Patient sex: M
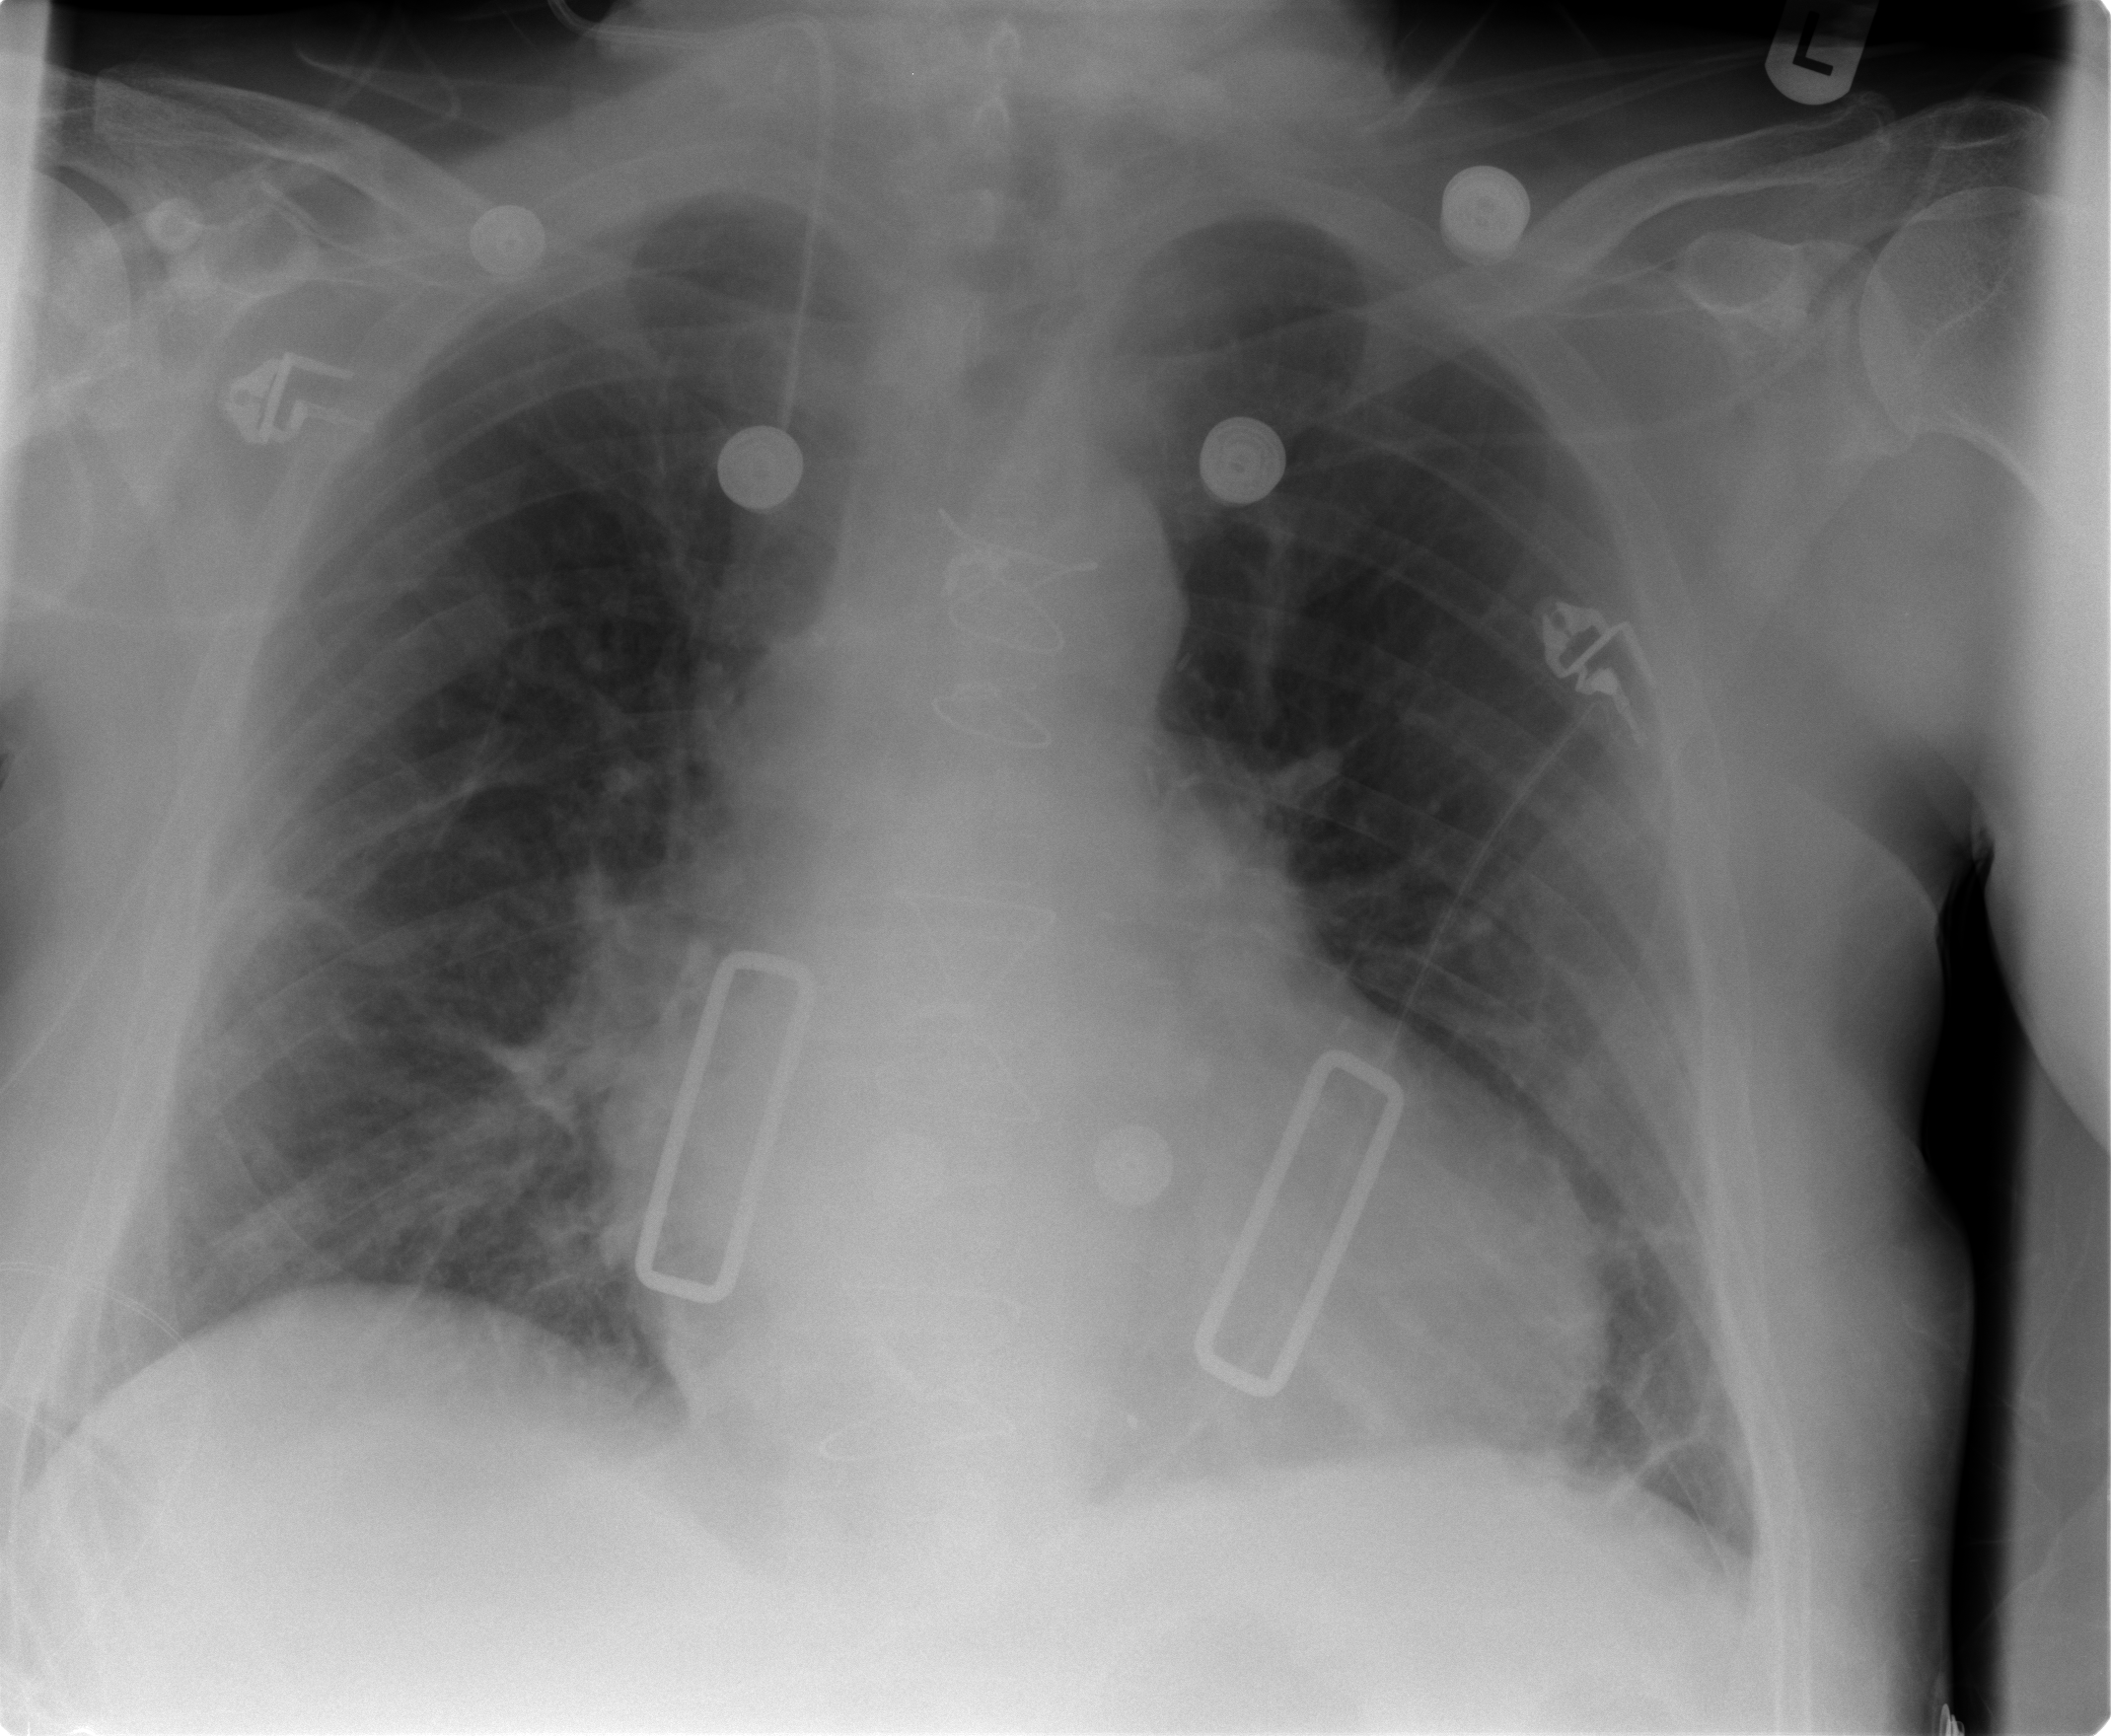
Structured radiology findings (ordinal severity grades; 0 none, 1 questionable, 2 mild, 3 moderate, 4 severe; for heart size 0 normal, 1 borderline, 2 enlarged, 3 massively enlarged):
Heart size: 2
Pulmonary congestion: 2
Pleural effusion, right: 0
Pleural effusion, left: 2
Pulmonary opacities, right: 2
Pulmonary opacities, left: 2
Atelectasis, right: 2
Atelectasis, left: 2